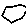
Label: hexagon